Question: I got this one rowediting with combobox for my project. The value displayed in the rowediting is coming from DB, then user can edit the value in rowediting. I got problem when i edit the combobox in it. The combobox display back the previous value after I click Update. The other fields are okay. The backend side also okay if I submit the grid form. The only problem right now is the combobox display. Anyone have any idea on this? Thank you so much in advanced :)

This is my JS code:
'''
items: [
{
xtype: 'grid',
name: 'prescriptionGrid',
reference: 'prescriptionGrid', flex: 1, height: 200, scrollable: true,
store: {
type: 'array' ,
fields: ['id',
'inventorycatid',
'stationid',
'route',
'frequency',
'dose',
'duration',
'medicationName',
'quantity']
},
listeners: {
validateedit: 'prescriptionGridItemValidate',
beforeedit: 'prescriptionbeforeedit',
},
columns: [
{ text: 'Max Request Quantity', hidden: true, dataIndex:'maxRequestQuantity' },
//{ text: 'Created By', hidden: true, dataIndex:'createdby', name: 'createdby', value: data.createdbyname, reference:'createdby',},
{ text: 'Medication Name',
dataIndex: 'inventorycatid',
flex: 4,
reference: 'medicationName',
renderer: 'showPrescriptionItem',
editor: {
xtype: 'combobox',
name: 'inventorycatid',
minChars: 0,
queryMode: 'remote',
queryParam: 'cbxname',
store: {
type: 'InventoryCat',
autoLoad: true,
remoteFilter: true,
filters: [{ property: 'typename', value: 'Inventory:Medicine' }],
},
/* remoteFilter: false, */
valueField: 'id',
displayField: 'name',
forceSelection: true,
editable: false,
allowBlank: false,
listeners: {
select: 'inventorycatComboSelected',
}
}
},
{ text: 'Route',
dataIndex: 'route',
flex: 2,
reference: 'route',
editor: {
xtype: 'combobox',
queryMode: 'local',
displayField: 'name',
valueField: 'name',
store: [
{ id: '250', name: 'Tab (Tablet)' },
{ id: '251', name: 'Caps (Capsule)' },
{ id: '252', name: 'Syrup' },
{ id: '253', name: 'IM (Intramuscular)' },
{ id: '254', name: 'IV (Intravenous)' },
{ id: '255', name: 'LA (Local Application)' },
{ id: '256', name: 'SL (Sublingual)' },
{ id: '257', name: 'SC (Subcutaneous)' },
],
editable: false,
name: 'route'
}
},
{ text: 'Dose',
dataIndex: 'dose',
flex: 1,
reference: 'dose',
editor: {
name: 'dose', allowBlank: false
}
},
{ text: 'Frequency',
dataIndex: 'frequency',
flex: 2,
reference: 'frequency',
editor: {
xtype: 'combobox',
queryMode: 'local',
displayField: 'name',
valueField: 'name',
store: [
{ id: '250', name: 'Daily' },
{ id: '251', name: 'Every other day ' },
{ id: '252', name: 'BD (2x a day)' },
{ id: '253', name: 'TDS (3x a day) ' },
{ id: '254', name: 'QID (4x a day)' },
{ id: '255', name: 'Q4h (Every 4 hrs)' },
{ id: '256', name: 'Q4h-6h (Every 4 to 6 hrs) ' },
{ id: '257', name: 'qwk (every week)' },
],
name: 'frequency', allowBlank: true
}
},
{ text: 'Duration',
dataIndex: 'duration',
flex: 1,
reference: 'duration',
editor: {
name: 'duration', allowBlank: false
}
},
{
text: 'Quantity',
dataIndex: 'quantity',
flex: 1,
reference: 'quantity',
editor: {
name: 'quantity', allowBlank: false
}
}
],
selType: 'rowmodel',
plugins: [
{ ptype: 'rowediting', id: 'rowEditPlugin', clicksToMoveEditor: 1, autoCancel: false,
}
]
},
],
'''
And here is my ControllerJS:
'''
showPrescriptionItem: function(value, metaData, record, rowIndex, colIndex, store, view) {
console.log(record.data, "ShowPrescription"); //After edit, capture correct inventorycat but wrong medicationName
// console.log(value, "ShowPrescription2");
return record.get('medicationName') || this.getViewModel().get('inventoryMap')[value];
},
inventorycatComboSelected: function(combo, record) {
var vm = this.getViewModel(),
map = vm.get('inventoryMap');
map[record.id] = record.data.name;
vm.set('inventoryMap', map);
console.log(record.data, "InventorycatSelected"); //After edit, capture correct id & name
//return(map);
// var itemRecord = combo.up('editor').context.record;
},
prescriptionGridItemValidate: function(editor, e) {
rowIndex = e.rowIdx;
var itemid = editor.editor.form.findField('inventorycatid').getValue();
var unit = editor.editor.form.findField('quantity').getValue();
if(!Ext.isNumeric(unit)) {
Ext.Msg.alert('Error', 'Quantity must be in numeric');
e.cancel = true;
}
else if(parseInt(unit) < 0) {
Ext.Msg.alert('Error', 'The quantity has to be 0 or more');
e.cancel = true;
}
else {
e.cancel = false;
}
console.log(e.newValues,'context')
},
prescriptionbeforeedit: function(elemnt,cell){
if (cell.record.data.inventorycatid != ''){
elemnt.editor.form.getFields().items[0].setDisabled(true)
elemnt.editor.form.getFields().items[0].setRawValue(cell.row.cells[0].textContent)
} else {
elemnt.editor.form.getFields().items[0].setDisabled(false)
}
},
'''
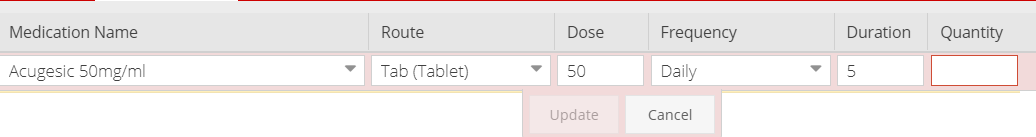
Answer: Tq for ur respond. I have fixed this issue before. I changed my renderer code as below & it works:
showPrescriptionItem: function(value, metaData, record, rowIndex, colIndex, store, view) {
'''
var map = this.getView().getViewModel().get('inventoryMap');
var medicationName = record.get('medicationName');
//console.log(map[value], 'map value');
if(medicationName !== '' && map[value] == undefined) {
console.log(medicationName, "ShowPrescriptionOldVal");
return medicationName;
}
else {
console.log(map[value], "ShowPrescriptionNewVal");
return map[value];
}
'''
}